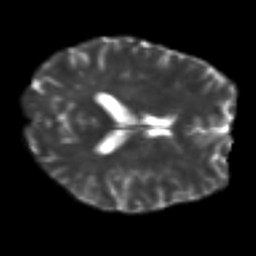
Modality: T2w
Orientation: axial
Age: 44
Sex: female
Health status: ill
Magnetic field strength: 3 T
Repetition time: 8.4 s
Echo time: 0.0926 s